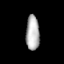
Tissue: prostate
Cell type: T cells
Senescence score: 0.343
Nuclear area (px): 459
Mean DAPI intensity: 177.854